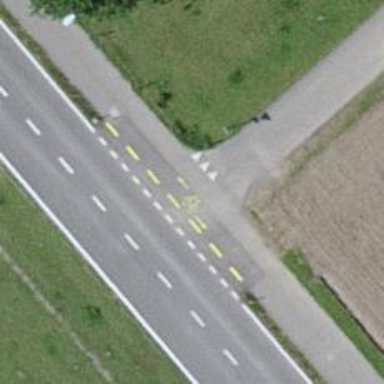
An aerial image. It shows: Asphalt cycleway.